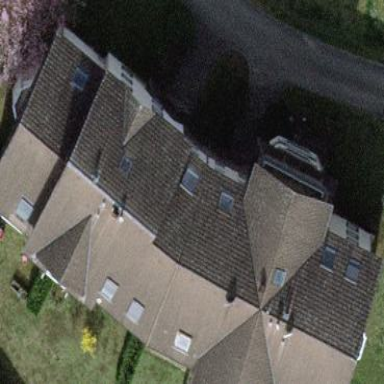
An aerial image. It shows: Residential building with gabled roof made of roof tiles.